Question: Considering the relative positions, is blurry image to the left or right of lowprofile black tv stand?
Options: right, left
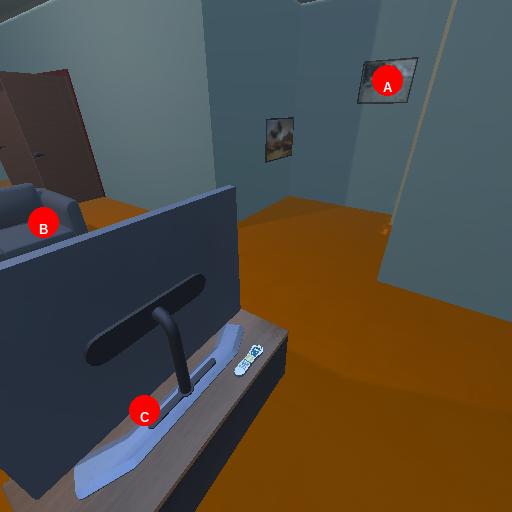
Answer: right